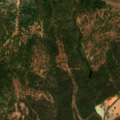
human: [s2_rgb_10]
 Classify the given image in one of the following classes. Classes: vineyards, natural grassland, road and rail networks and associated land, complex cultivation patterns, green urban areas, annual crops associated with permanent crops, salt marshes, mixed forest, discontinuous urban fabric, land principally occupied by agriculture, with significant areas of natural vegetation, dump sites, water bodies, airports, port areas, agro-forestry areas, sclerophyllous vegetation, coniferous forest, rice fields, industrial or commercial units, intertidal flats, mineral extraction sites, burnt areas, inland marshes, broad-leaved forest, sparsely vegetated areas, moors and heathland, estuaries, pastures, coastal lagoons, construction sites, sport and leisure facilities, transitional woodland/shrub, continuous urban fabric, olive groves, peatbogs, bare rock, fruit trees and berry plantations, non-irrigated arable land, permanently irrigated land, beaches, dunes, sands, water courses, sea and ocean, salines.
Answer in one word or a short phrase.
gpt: continuous urban fabric